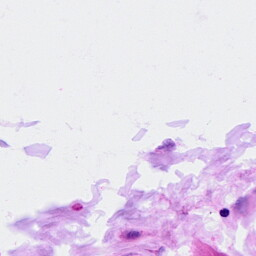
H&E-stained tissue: Ovarian